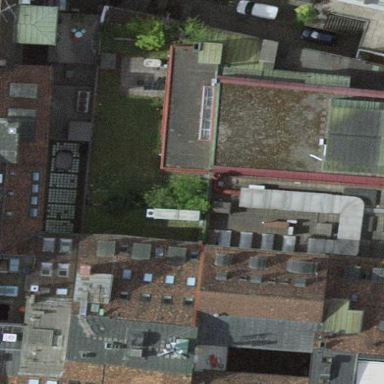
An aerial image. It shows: Commercial building.